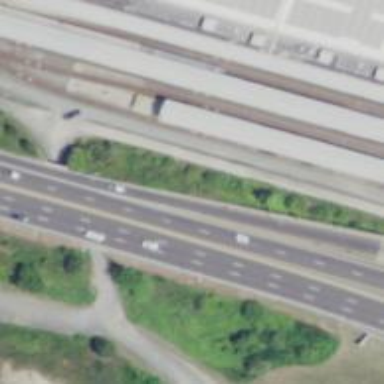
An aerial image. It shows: Motorway link with asphalt surface. This urban freeway/expressway is highlighted.